Question: I'm talking about <URL>.

Yeah, I know they are intended to show that the page conforms to the standards and should link to page revalidation service. Ok. But why should I as a regular user bother with this? As a visitor I'm indifferent to whether the page is strict XHTML or not, whether it contains dirty IE hacks or not. It is important that a page renders correctly, is convenient and works fast. That's all! And in reality, in many cases these requirements don't get along with W3C standards smoothly.
So what is the mania to add something targeted toward developers to a product face? Am I missing a point?
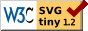
Answer: It's not a selling point like the "Be Safe With " type tags.
Including the w3c badges are a way to show that you know that there are standards that should be followed for web page construction. It's a way of showing that you want to be courteous to all users no matter the browser and to help promote the idea that browsers should implement, at least, the standards.
It's also a way to educate your readers. Not everyone knows that these standards exist or why they exist. Educating your readers will hopefully empower them to find a browser that fits their browsing expectations and to raise those expectations above "show me some images from 4chan."
Though, at the end of the day, it usually turns out to be another way to put things on a website because you lack the artistic savvy to make things look good without putting 'stickers' all over something.